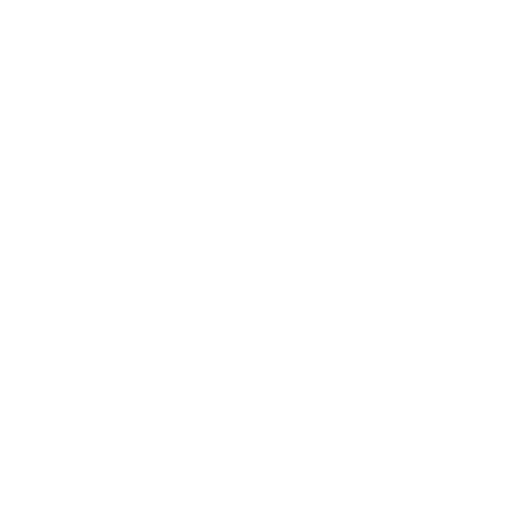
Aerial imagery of island in Alaska named Bush Islets containing only unknown